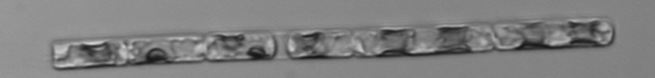
Label: Guinardia_delicatula